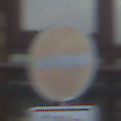
Verkehrszeichen: VerbotDerEinfahrt
Zusatzzeichen unten: BesondereFahrzeugeUndTransportgueter13
Umgebung: Outdoor, Urban
Tageszeit: MorningAfternoon
Wetter: Overcast
Licht: Natural
Jahreszeit: NotSpecified
Kontrast: LowContrast